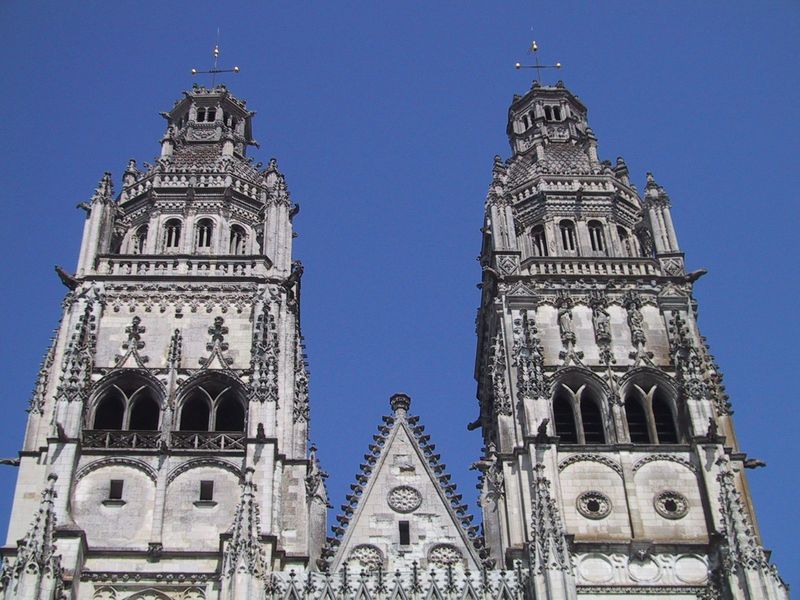
Titel: Kathedrale St. Gatien von Tours
Standort: Tours, Kathedrale St. Gatien (EU - F)
Schlagwörter: blau, himmel, weiß, dreieck, fenster, grau, hell, schwarz, symbol, dach, architektur, stein, steine, kirche, spitzen, gotik, turm, balkon, bogen, fassade, giebel, mauer, tag, steil, figuren, dekor, verzierung, hoch, zinnen, balkone, foto, kirchtürme, kreuz, türme, balustrade, dom, loch, skulpturen, kreuze, statuen, gotisch, gothik, gothisch, sakralbau, fialen, biforium, kreuzblume, baudekor, kirchenfassade, fassadenfiguren